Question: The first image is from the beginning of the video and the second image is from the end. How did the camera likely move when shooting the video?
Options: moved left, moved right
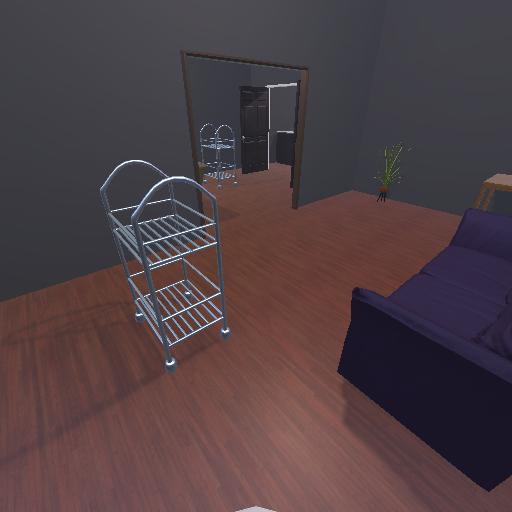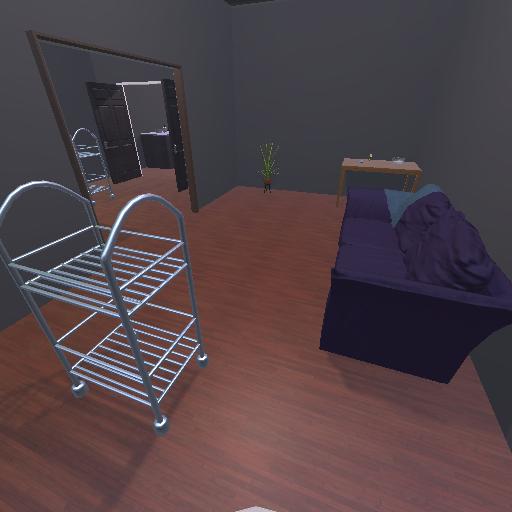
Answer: moved left